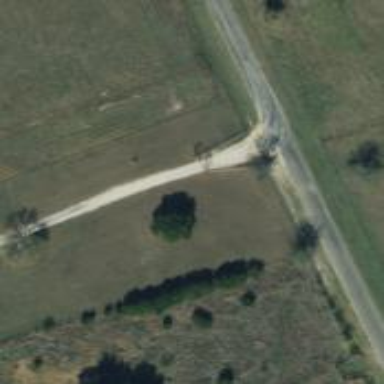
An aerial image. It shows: Driveway leading to service road.